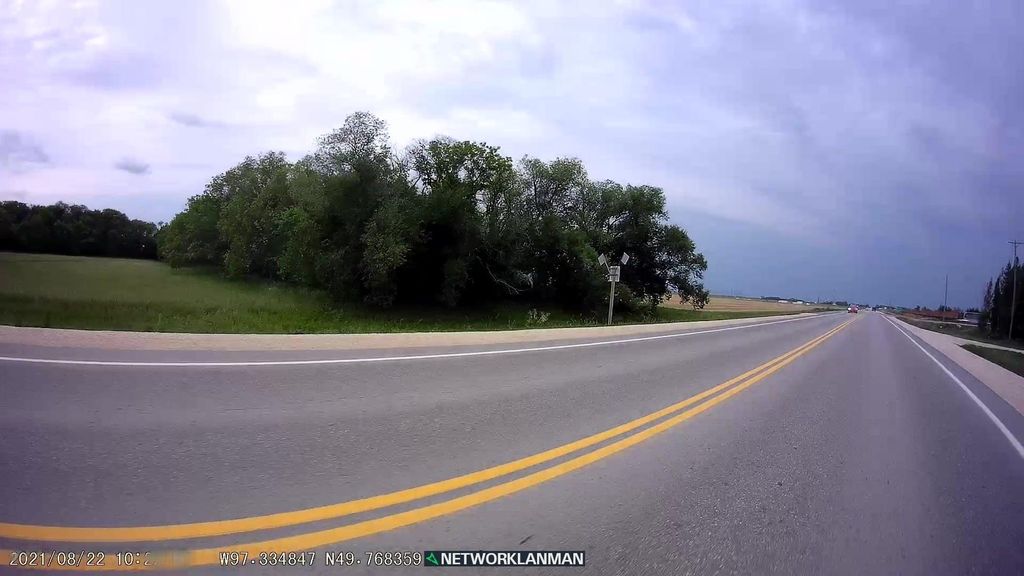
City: winnipeg